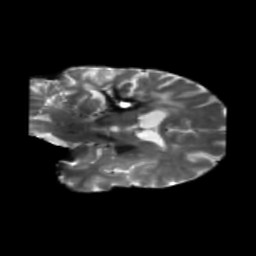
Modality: T2w
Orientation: coronal
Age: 51
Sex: female
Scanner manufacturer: siemens
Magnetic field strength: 3 T
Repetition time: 5.25 s
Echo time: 0.08 s